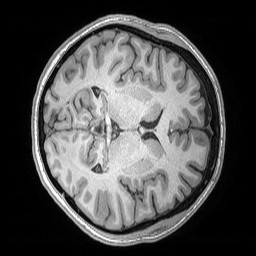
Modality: T1w
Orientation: axial
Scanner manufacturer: siemens
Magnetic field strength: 3 T
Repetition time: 2.53 s
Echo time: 0.00169 s